Question: I am trying to get the values that generate the following:

In my research I've seen several libraries (NAudio seems the most powerful I've looked at so far) that supposedly get these values, but I haven't the first clue how to do it.
Essentially I want to poll these values while music is playing, to create animations based on them.
However in everything I've searched for, it seems like I'm going to have to do a lot of work just to get these values?
Is there any library that simplifies this process, or any example code/projects that show how to make the above, so I can just take the values and apply them to what I'm trying to do?
I'm not trying to understand how these values are created or retrieved, just would like to have them so I can make use of them. (Assuming that these lines reference different frequencies in each sample(?) of the music).
Low frequencies cause one animation, higher frequencies cause different animations is what I'm attempting to do.
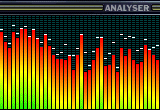
Answer: Check this <URL> There are three projects in the source code, and shows the example of spectral analysis of audio.